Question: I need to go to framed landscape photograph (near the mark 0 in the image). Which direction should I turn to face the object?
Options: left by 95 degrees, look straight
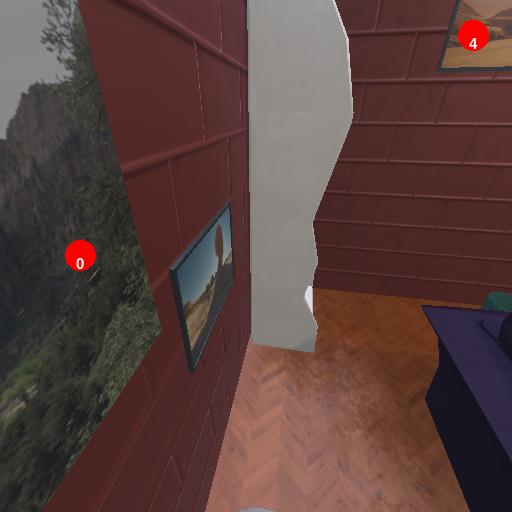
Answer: left by 95 degrees